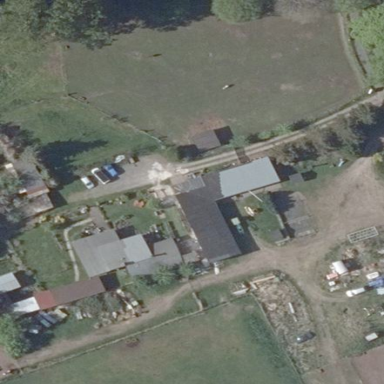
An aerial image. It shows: Farmyard area.